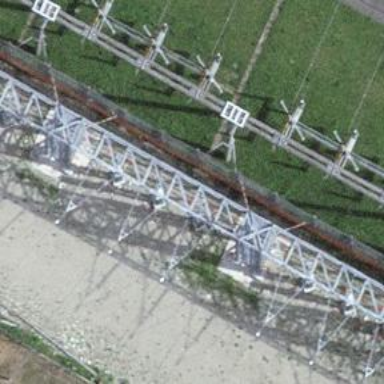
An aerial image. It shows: Power line with three cables.